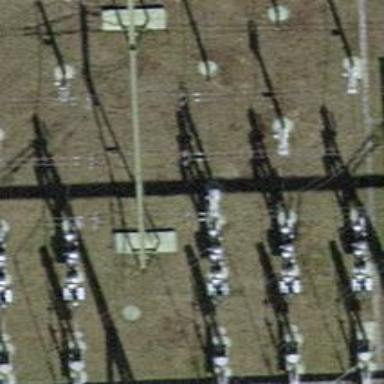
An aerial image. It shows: Insulator used in power systems.